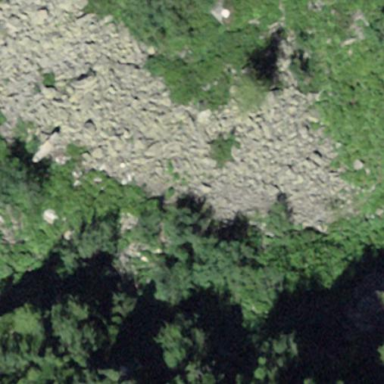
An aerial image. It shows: Natural scree.